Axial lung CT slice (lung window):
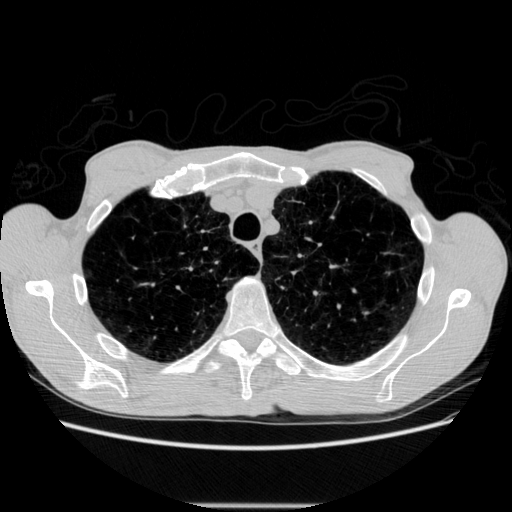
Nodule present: no